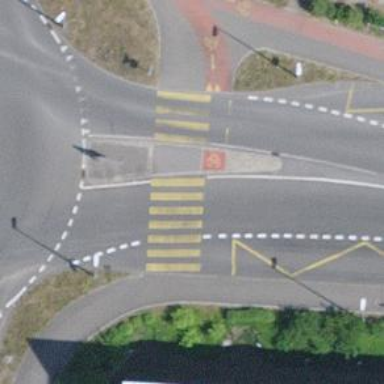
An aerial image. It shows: Kerb barrier.